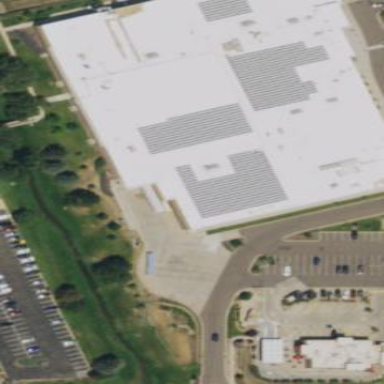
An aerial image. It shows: Retail building.